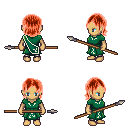
a pixel art fantasy rpg character, female body template, human, tanned skin, sash dress, metal pants, red long bangs hairstyle, spear, four views (front, back, left, right), 2x2 character sprite sheet, small pixel art, hard edges, no anti-aliasing